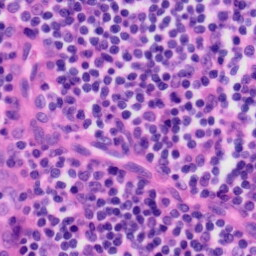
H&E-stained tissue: Tonsil